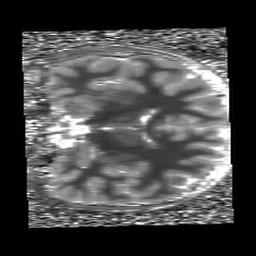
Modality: T1map
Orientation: coronal
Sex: male
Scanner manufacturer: siemens
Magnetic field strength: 3 T
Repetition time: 5 s
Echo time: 0.00355 s